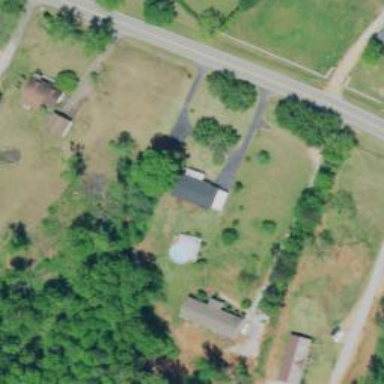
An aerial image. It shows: Driveway.